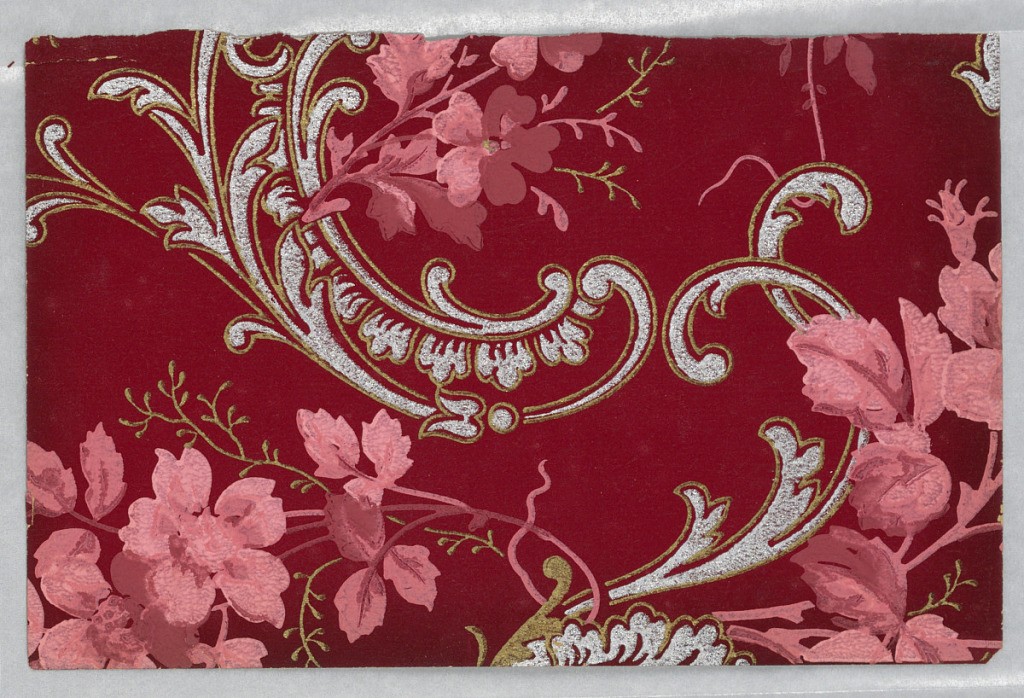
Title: Sidewall - fragment
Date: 1900
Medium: Machine-printed
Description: Sample of paper from Duluth City Directory, with ad of J.F. Gordon.